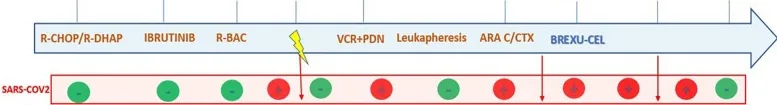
The patient's timeline. Inside the blue arrow, the main lines of therapy with the corresponding dates are reported. The second red line shows samples of SARS-CoV-2 PCR nasal swabs. Then, in the violet box, the infectious complications during CAR-T cell hospitalization are reported.
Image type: chart (chart)